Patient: sex M, age 57
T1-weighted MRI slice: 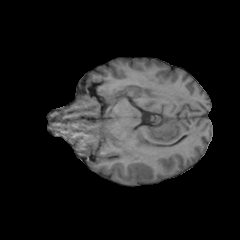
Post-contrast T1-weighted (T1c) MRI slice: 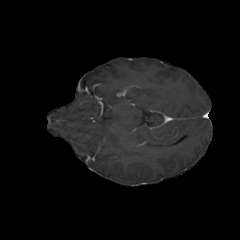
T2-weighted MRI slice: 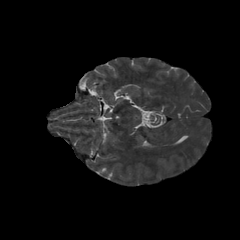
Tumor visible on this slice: yes
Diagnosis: Glioblastoma, IDH-wildtype
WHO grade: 4